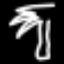
Label: palm tree